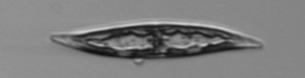
Label: Pleurosigma